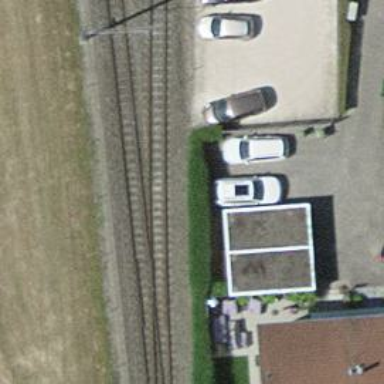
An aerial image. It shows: Narrow-gauge railway track with 1 electrified contact line.